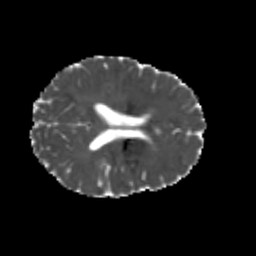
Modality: MD
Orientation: axial
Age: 24
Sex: male
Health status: healthy
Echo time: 0.074 s